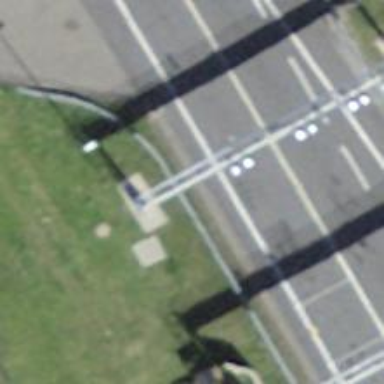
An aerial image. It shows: Toll enforcement gantry.